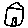
Label: house